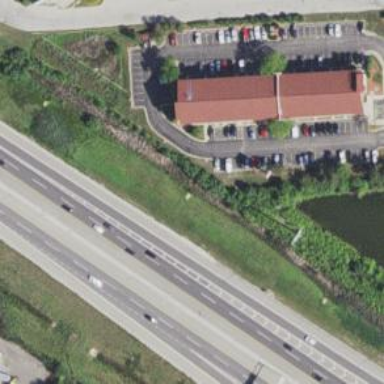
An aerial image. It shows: Asphalt parking space.